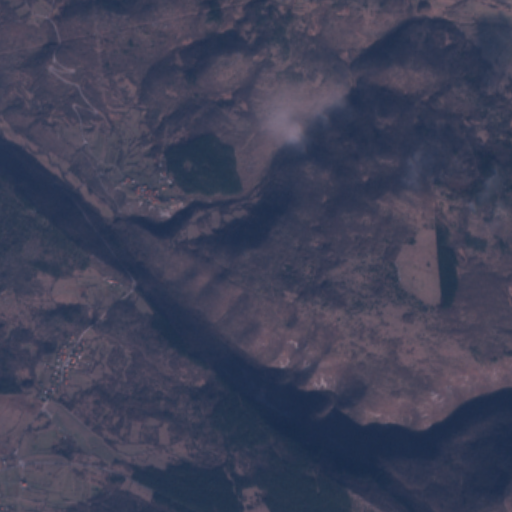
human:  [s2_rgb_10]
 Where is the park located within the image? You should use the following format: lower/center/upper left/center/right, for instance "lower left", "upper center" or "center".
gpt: The park is located in the lower left of the image.
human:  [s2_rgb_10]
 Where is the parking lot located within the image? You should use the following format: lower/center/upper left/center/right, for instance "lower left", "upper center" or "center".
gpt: The parking lot is located in the lower left of the image.
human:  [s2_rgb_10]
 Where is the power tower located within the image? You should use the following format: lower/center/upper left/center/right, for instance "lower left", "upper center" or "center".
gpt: The power tower is located in the left of the image.
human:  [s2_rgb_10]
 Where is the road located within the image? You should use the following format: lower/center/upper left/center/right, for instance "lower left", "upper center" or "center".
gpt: There is no road in the image.